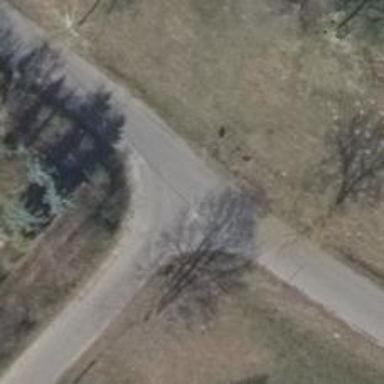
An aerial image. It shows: Unclassified road with asphalt surface.